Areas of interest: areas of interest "Business office"
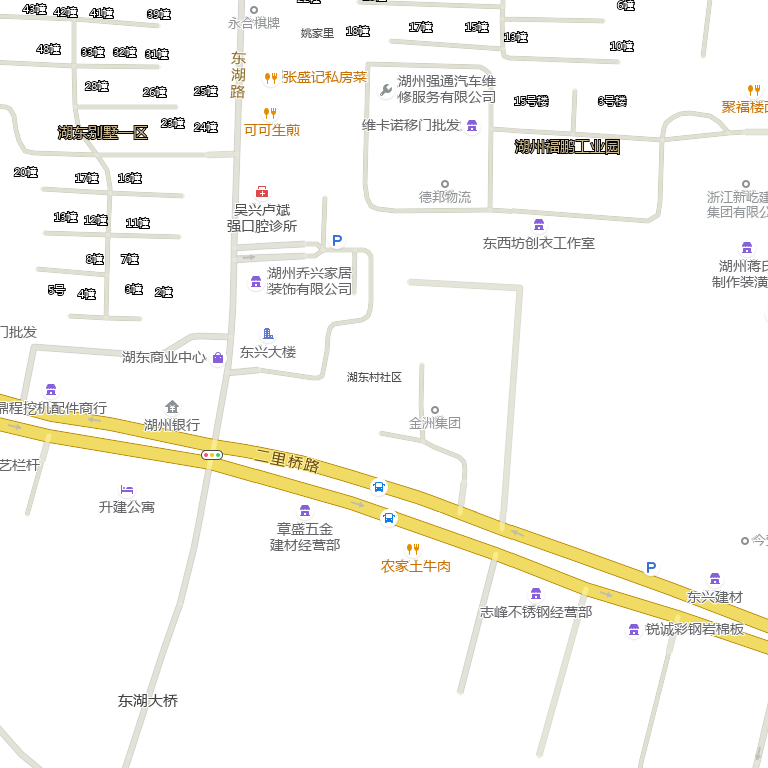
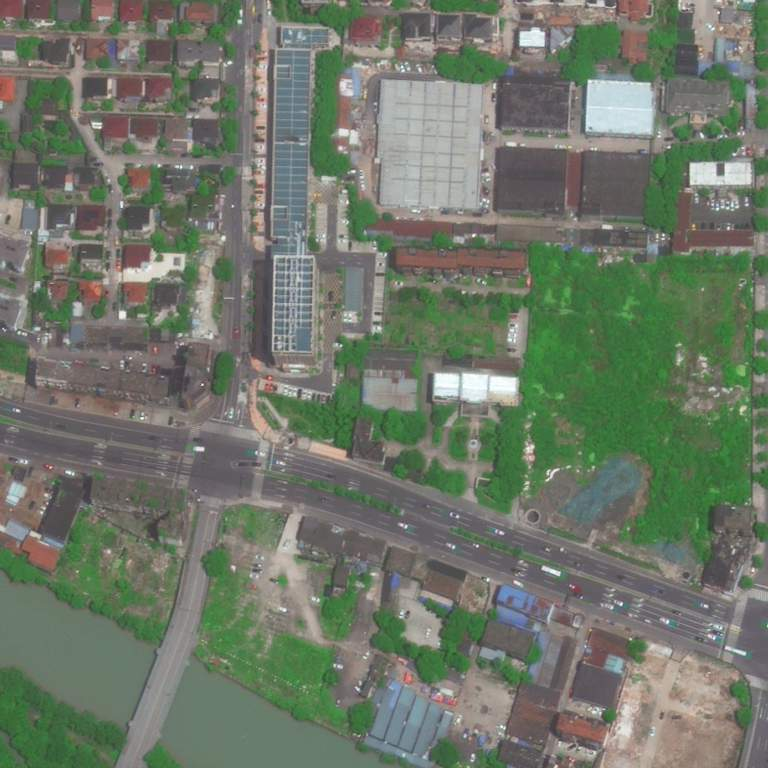